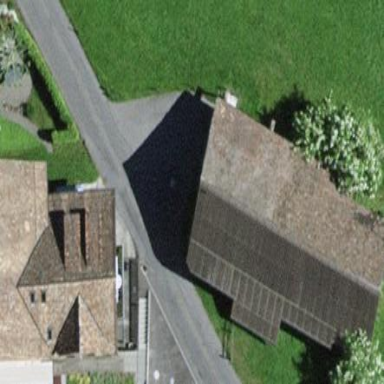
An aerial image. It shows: Barn.